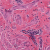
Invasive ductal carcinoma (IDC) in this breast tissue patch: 0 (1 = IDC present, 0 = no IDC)